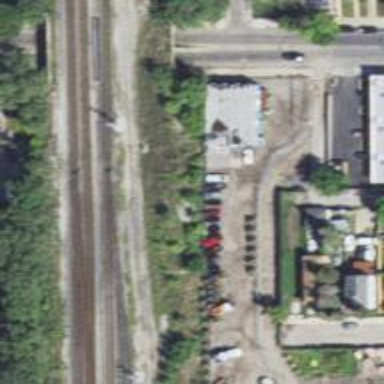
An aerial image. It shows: Abandoned railway siding.